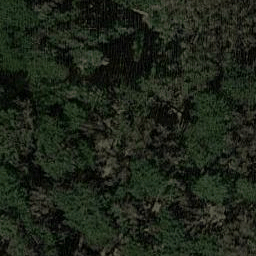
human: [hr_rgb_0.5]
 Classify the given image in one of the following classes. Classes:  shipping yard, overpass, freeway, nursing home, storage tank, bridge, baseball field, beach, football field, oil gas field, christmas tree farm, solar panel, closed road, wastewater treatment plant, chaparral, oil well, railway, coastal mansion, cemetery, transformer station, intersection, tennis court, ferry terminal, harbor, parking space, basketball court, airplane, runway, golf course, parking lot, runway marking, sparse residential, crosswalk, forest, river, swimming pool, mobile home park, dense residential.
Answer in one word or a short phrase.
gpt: forest